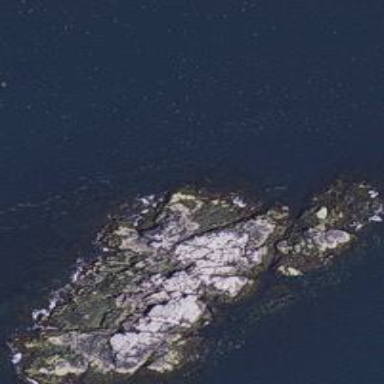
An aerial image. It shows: Islet located along the natural coastline.